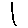
Label: line